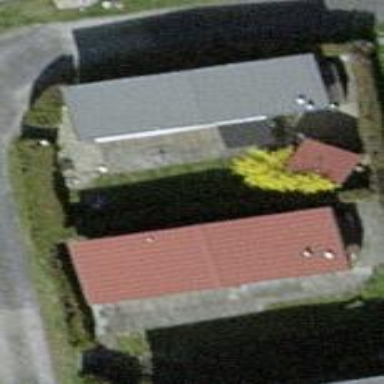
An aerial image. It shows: Static caravan.